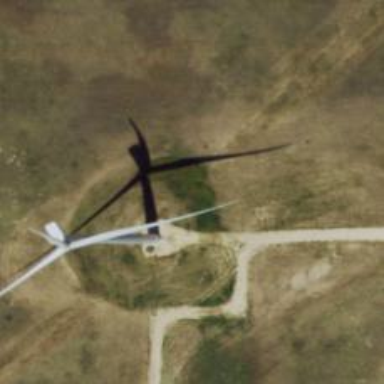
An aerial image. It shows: Wind turbine generator that utilizes wind as its source for generating electricity. It is of the horizontal axis type.